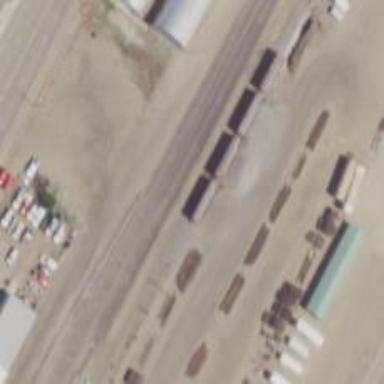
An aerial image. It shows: Railway siding with rails.